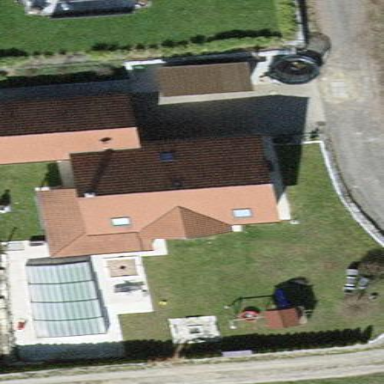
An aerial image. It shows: Detached building with gabled roof.